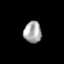
Tissue: lung
Cell type: Epithelial cells
Senescence score: 0.1695
Nuclear area (px): 377
Mean DAPI intensity: 166.223